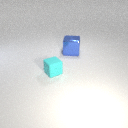
large blue metal cube to the right of small cyan rubber cube